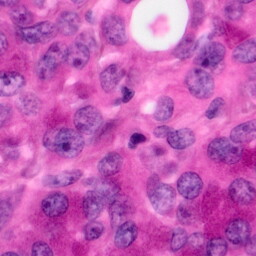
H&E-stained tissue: Pancreatic